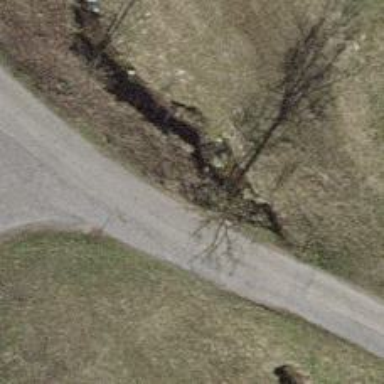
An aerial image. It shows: Culvert tunnel.